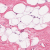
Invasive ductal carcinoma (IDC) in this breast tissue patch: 0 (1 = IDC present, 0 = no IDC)